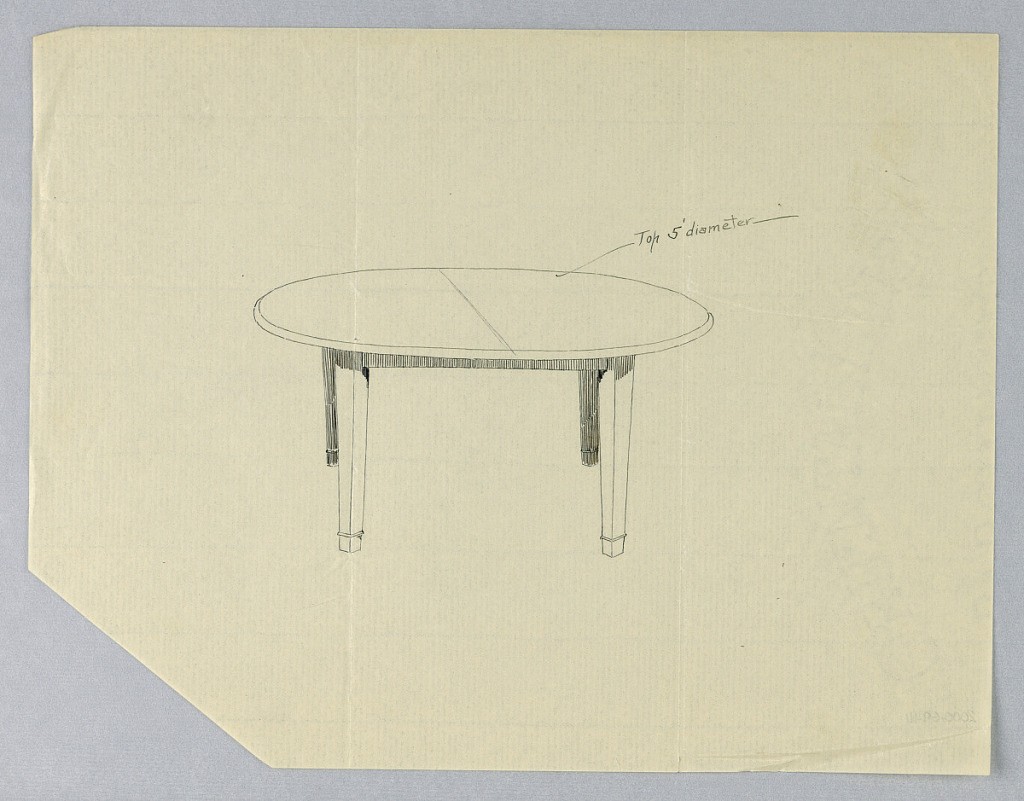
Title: Design for a Round Table on Plain Legs
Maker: A.N. Davenport Co.
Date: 1900–05
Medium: Pen and black ink on thin, cream paper
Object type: Drawing
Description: Round table top with a dividing stretcher running across center is raised on four plain straight slightly tapering legs.